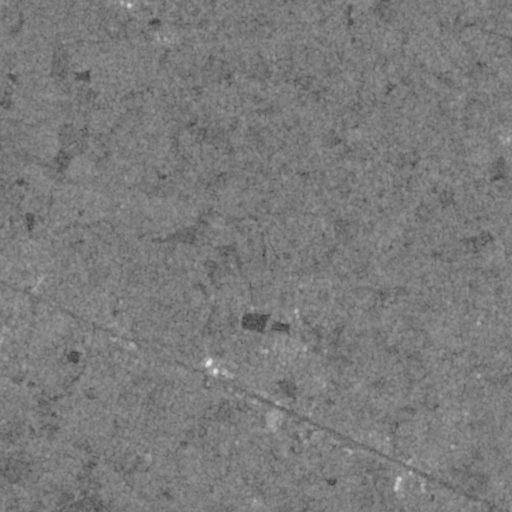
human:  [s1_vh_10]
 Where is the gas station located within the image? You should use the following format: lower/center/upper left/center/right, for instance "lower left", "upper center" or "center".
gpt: The gas station is located in the lower center of the image.
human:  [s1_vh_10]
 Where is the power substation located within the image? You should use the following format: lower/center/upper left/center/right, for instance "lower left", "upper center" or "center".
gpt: The power substation is located in the lower center of the image.
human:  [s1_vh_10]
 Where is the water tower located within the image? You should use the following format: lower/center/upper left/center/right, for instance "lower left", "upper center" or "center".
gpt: The water tower is located in the lower center of the image.
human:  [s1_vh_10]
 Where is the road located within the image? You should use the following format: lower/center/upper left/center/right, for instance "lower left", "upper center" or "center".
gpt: There is no road in the image.

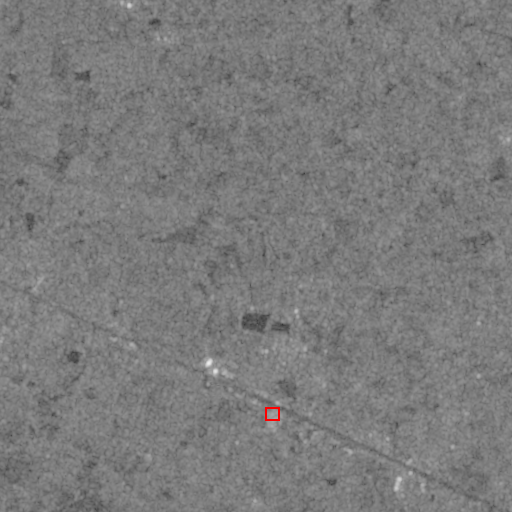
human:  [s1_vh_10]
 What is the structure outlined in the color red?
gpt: The structure outlined in red is a power substation.
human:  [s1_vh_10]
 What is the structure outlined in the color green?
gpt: There is no green outline.